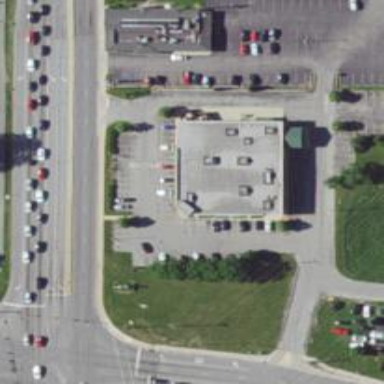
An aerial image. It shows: Parking area with surface.